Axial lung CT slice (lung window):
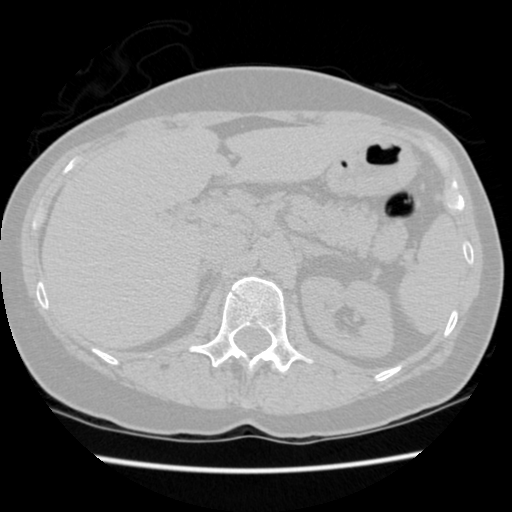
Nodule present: no